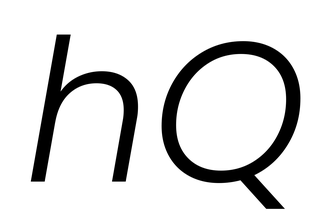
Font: Poppins-LightItalic